Question: I am running Java GAE SDK 1.7.2. This is the datastore viewer on localhost.
Also, is it possible to not have returns (
) removed from the text, so that I can see them in datastore viewer?
Look at the second row input - that is where the text is cut off.

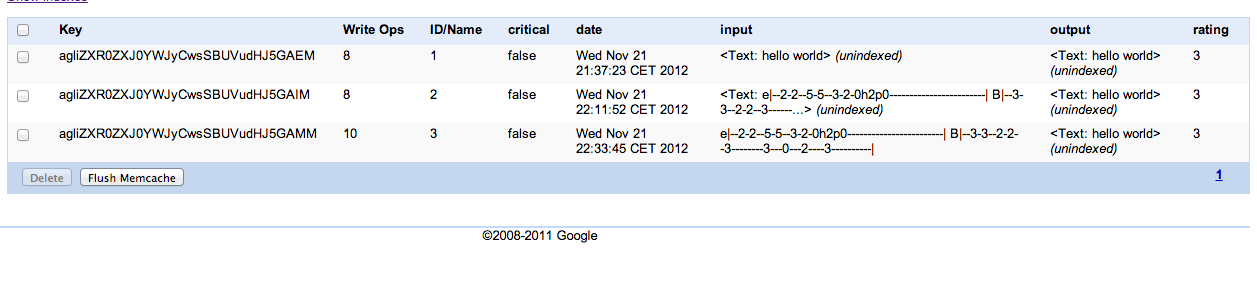
Answer: Actually, Paul C's tip was not very good. Instead of creating your own interface, the easiest thing to do is to try and use Greasemonkey or something to alter the page.